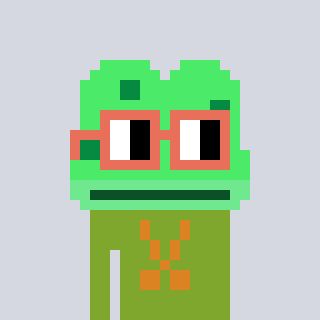
a pixel art character with square orange glasses, a frog-shaped head and a slimegreen-colored body on a cool background